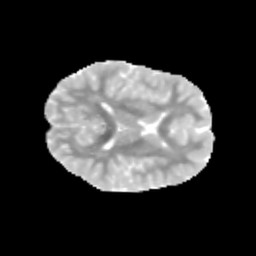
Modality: MD
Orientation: axial
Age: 10
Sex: male
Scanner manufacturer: siemens
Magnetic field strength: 3 T
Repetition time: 3.8 s
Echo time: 0.07 s